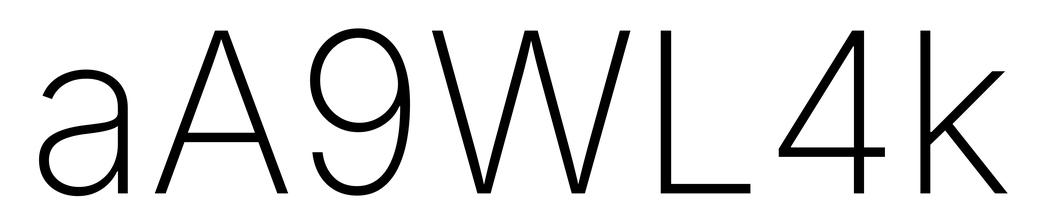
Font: Inter_ExtraLight